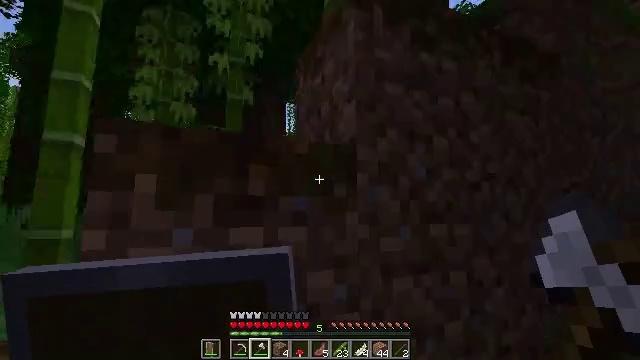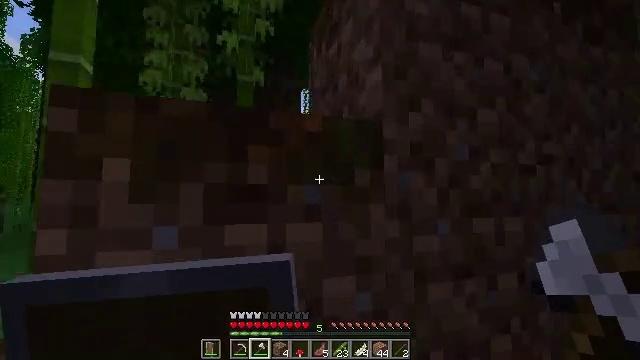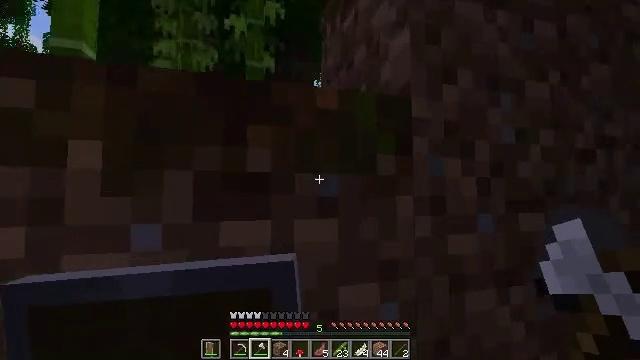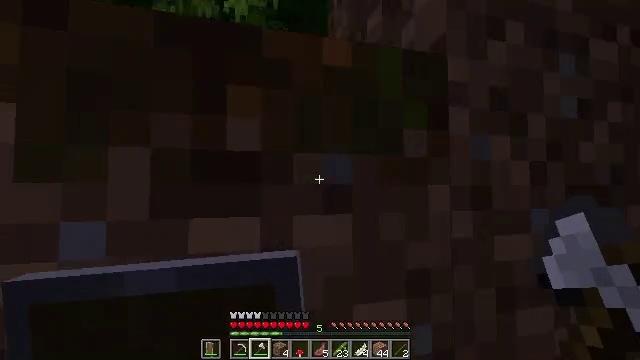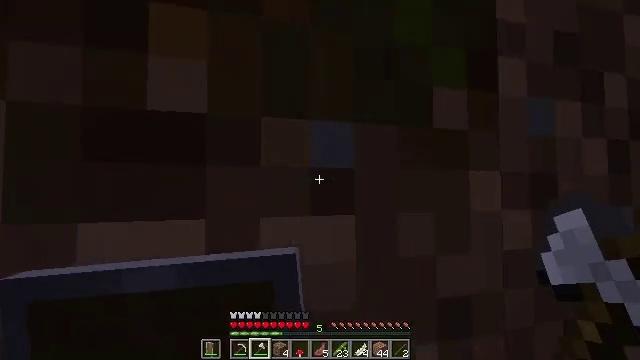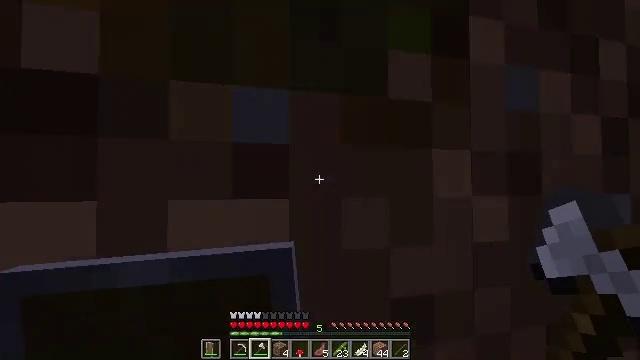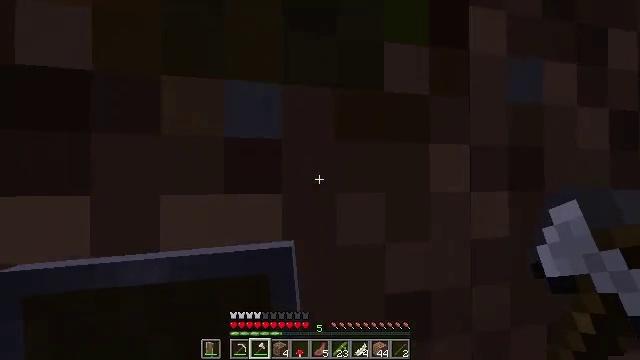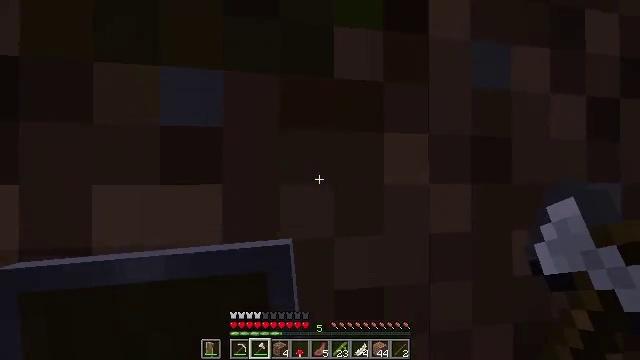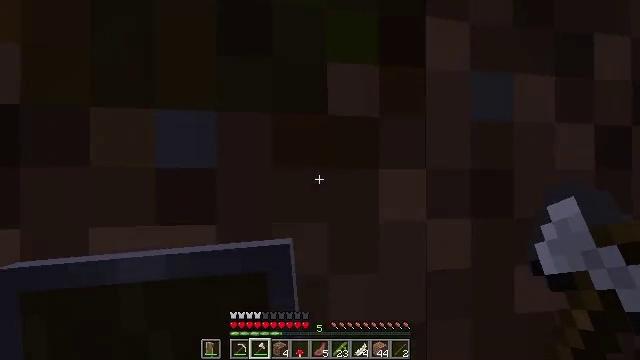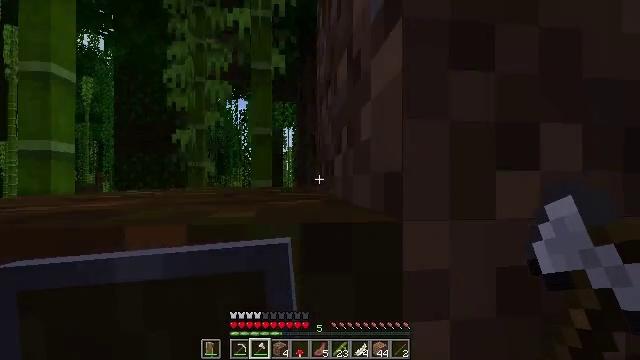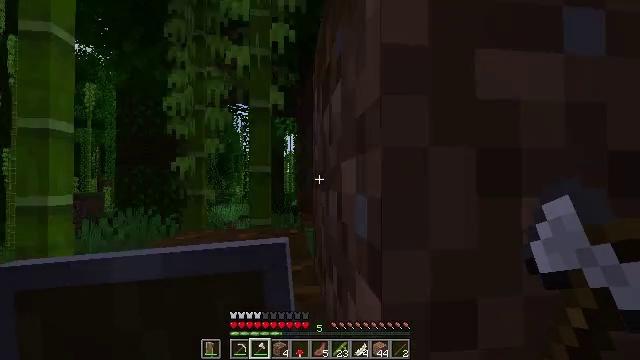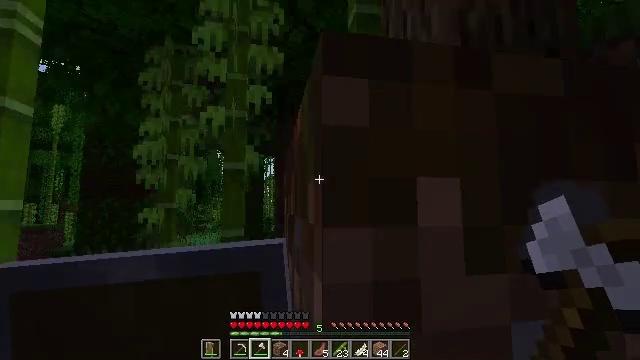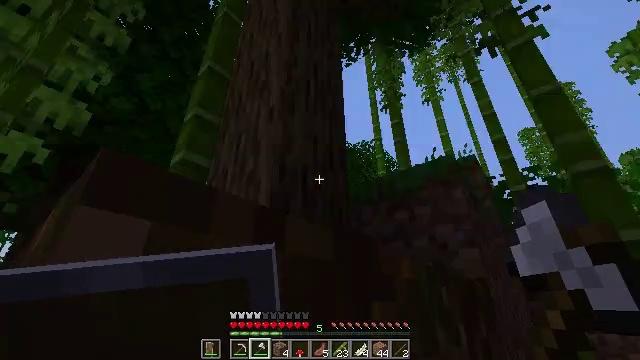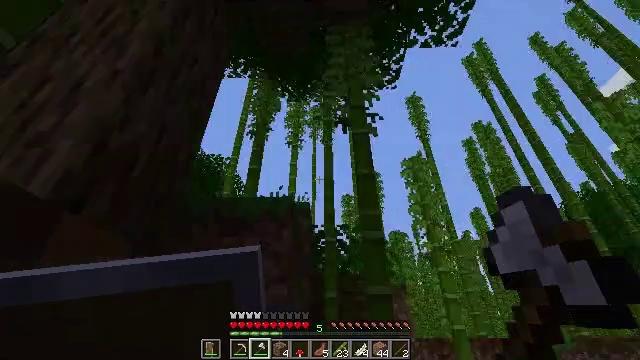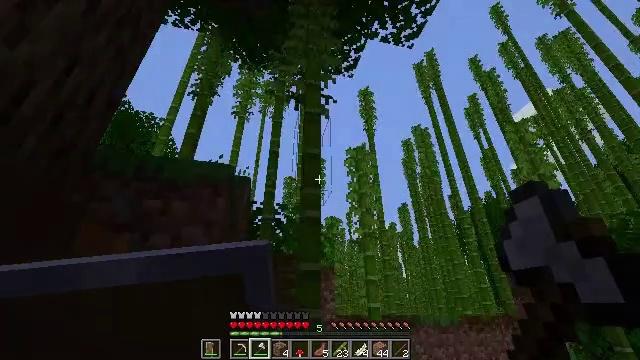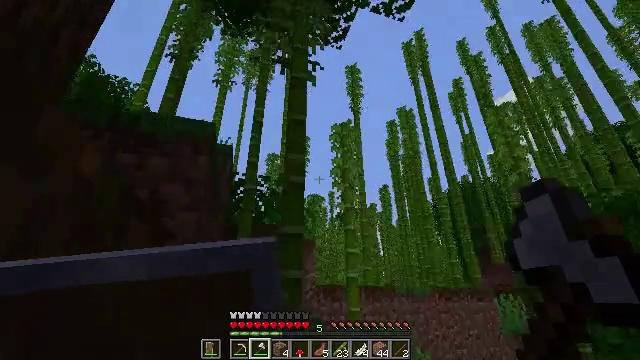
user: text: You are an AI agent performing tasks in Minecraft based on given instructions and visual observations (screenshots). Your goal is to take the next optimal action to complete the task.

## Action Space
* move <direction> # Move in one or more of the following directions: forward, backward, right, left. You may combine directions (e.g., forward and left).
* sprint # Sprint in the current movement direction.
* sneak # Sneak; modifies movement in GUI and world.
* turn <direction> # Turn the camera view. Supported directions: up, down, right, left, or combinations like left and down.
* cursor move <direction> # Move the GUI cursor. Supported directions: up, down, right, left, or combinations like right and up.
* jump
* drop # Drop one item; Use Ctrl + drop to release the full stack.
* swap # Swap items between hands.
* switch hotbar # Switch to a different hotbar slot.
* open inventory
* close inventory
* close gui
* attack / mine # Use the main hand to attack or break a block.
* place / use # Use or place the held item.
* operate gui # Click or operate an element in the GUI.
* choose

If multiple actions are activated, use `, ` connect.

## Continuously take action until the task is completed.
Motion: motion action
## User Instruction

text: Break the podzol in a taiga biome.
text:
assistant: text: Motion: move forward, turn left and down
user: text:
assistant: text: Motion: move forward, turn left and down
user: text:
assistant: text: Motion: move forward, turn left and down
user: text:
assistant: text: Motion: move forward
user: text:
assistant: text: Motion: move forward, turn left
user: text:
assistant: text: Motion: move forward, turn left
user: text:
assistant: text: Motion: move forward, turn left
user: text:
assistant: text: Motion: move forward, turn left, jump
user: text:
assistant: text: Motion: move forward, turn left, jump
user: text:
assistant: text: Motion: move forward, jump
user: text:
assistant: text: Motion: move forward, turn right and up, jump
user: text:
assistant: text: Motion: move forward, turn right and up, jump
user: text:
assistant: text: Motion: move forward, turn right and up, jump
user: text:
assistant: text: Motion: move forward, turn right and down, jump
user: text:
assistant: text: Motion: move forward, turn right and down, jump
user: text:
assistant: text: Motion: move forward, turn down, jump
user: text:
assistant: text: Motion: move forward, turn left and down, jump
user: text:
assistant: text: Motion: move forward, turn left and down, jump
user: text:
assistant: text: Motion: move forward, turn left and down, jump
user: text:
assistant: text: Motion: move forward
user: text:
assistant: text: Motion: move forward
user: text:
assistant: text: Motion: move forward, turn right and down
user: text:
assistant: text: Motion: move forward
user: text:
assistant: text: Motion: move forward
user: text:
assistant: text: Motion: move forward
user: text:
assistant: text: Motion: move forward
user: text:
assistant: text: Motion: move forward
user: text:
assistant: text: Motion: move forward, turn right and down
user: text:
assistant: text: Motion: move forward, turn right and down
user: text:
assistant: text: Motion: move forward, turn right and down